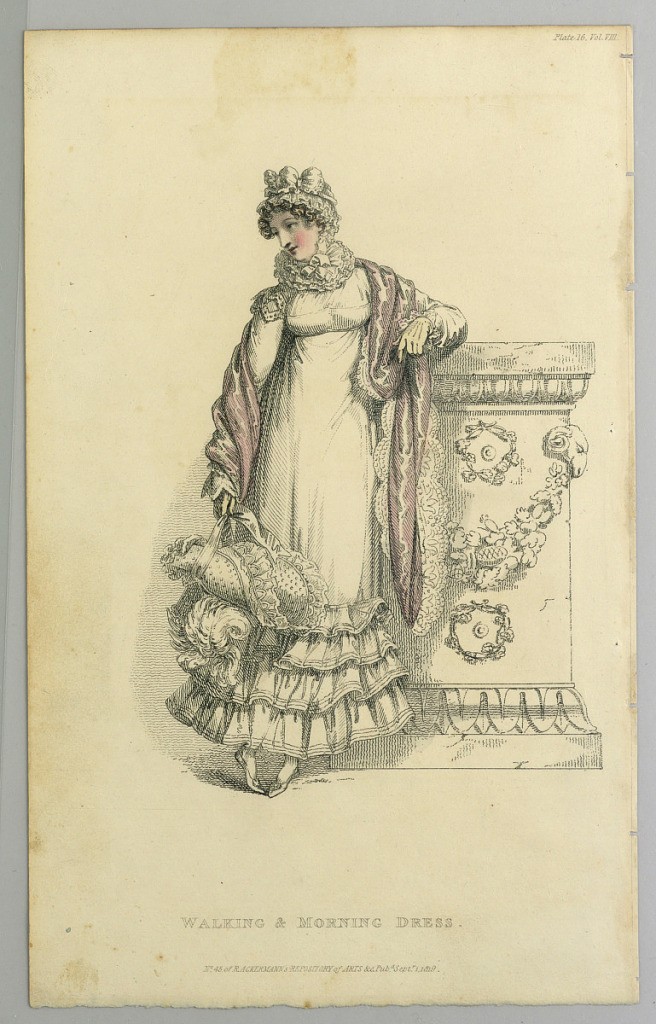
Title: Walking and Morning Dress
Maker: Ackermann’s, London, England
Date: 1819
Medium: Engraving, brush and watercolor on paper
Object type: Print
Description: Fashion plate with a woman in a white dress and hat, and a pink stole, leaning against a pedestal, facing towards the left. Title and publisher's name below.